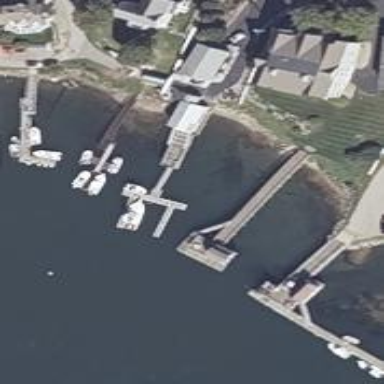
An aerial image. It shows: Man-made pier.